Question:
I need the elements to get focus on click, which will trigger special css for them swapping their bg-color and color (ex. first element).
'''
.btns>span:focus {
color: #2DB46A;
background-color: #fff;
}
.btns>span {
padding: 12px 0 8px 20px;
color: #fff;
display: inline-block;
width: 100%;
height: 100%;
}
.btns {
list-style-type: none;
color: #fff;
background-color: #2DB46A;
font-family: Facile;
font-size: 18px;
margin-bottom: 50px;
}
'''
'''
<ul id="list-container">
<li class="btns"><span>pcb design</span></li>
<li class="btns"><span>analog design</span></li>
<li class="btns"><span>power design</span></li>
<li class="btns"><span>wireless design</span></li>
<li class="btns"><span>fpga design</span></li>
<li class="btns"><span>embedded software</span></li>
</ul>
'''
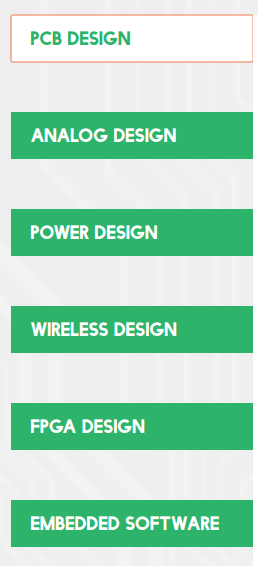
Answer: Please note <URL> specifications:
Element won't actually take focus unless it's one of the following:
- - 'disabled'- - 'tabindex'
So if you want your '.btns>span:focus' to actually take focus, you will have to assign 'tabindex' to your element.
---
An example by can be found <URL>